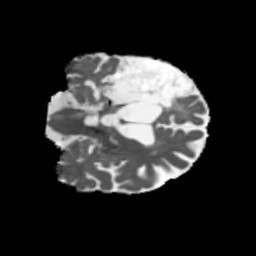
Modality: MD
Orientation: coronal
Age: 64
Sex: male
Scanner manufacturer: siemens
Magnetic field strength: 3 T
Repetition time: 5.47 s
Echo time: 0.0854 s